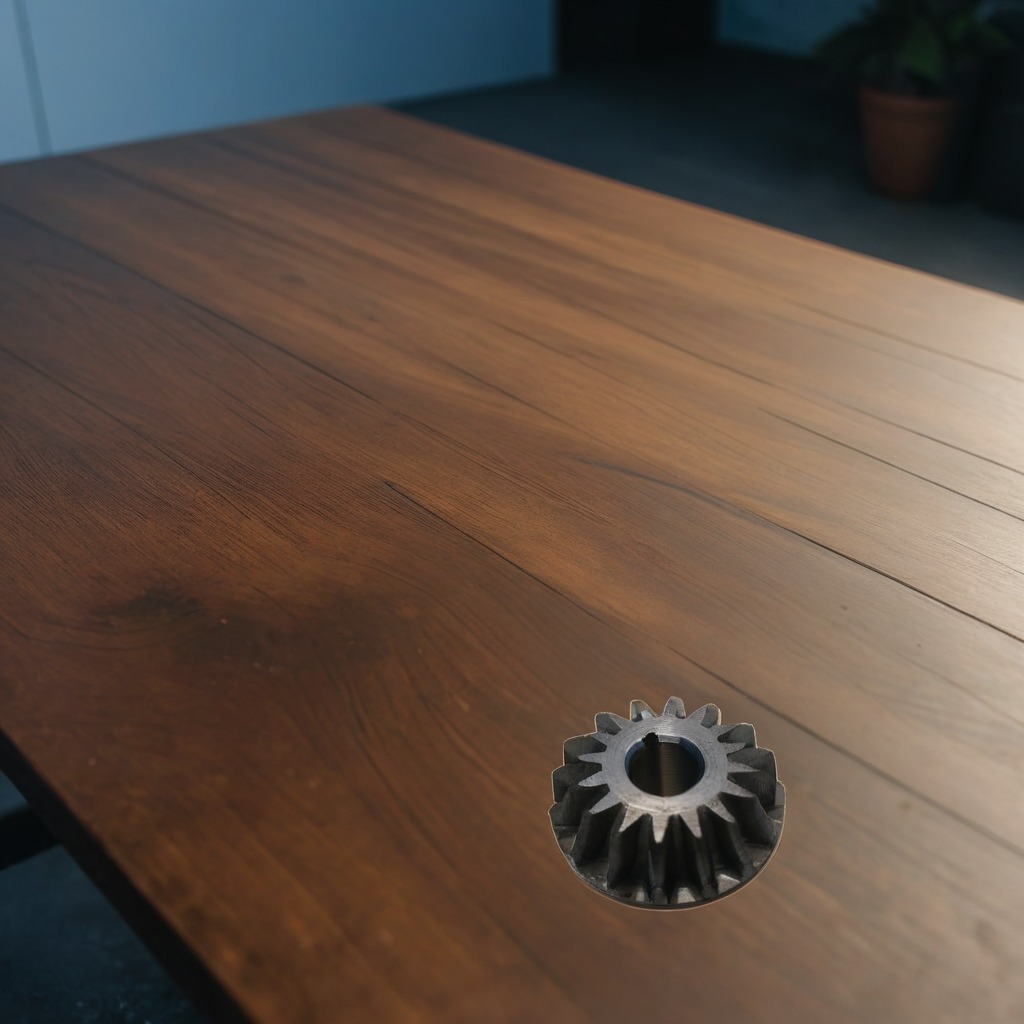
A steel gear with teeth is lying on the old table.